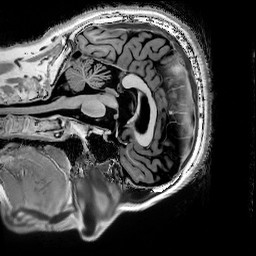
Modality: T1w
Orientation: sagittal
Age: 56
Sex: male
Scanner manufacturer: siemens
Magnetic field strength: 3 T
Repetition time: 5 s
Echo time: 0.00298 s